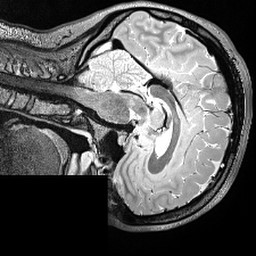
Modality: T2w
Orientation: sagittal
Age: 25
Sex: female